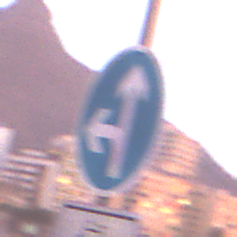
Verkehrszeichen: VorgeschriebeneFahrtrichtungGeradeausOderLinks
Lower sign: EinspurigeFahrzeugeFrei5
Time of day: SunriseSunset
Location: Outdoor (Urban)
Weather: PartlyCloudy
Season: NotSpecified
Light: Natural